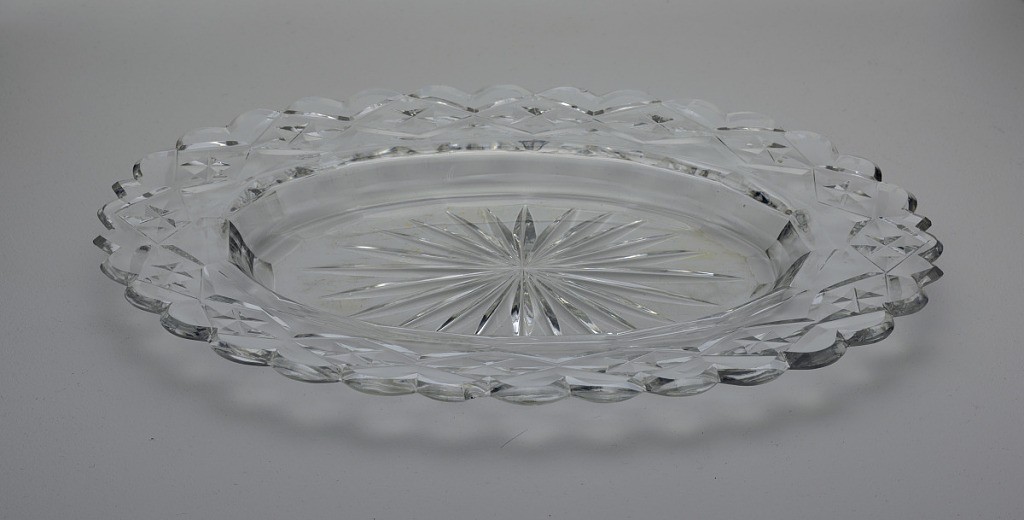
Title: Dish
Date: ca. 1790
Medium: Glass
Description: Oval dish with wide rim scalloped at the edge, star cut at center, cavetto with facets, rim cut with flat diamond pattern, glass clear and heavy.